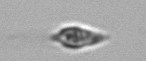
Label: Oxytoxum